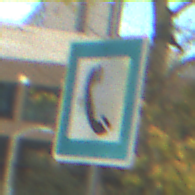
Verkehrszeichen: Fernsprecher
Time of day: MorningAfternoon
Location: Outdoor (Urban)
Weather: PartlyCloudy
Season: NotSpecified
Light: Natural